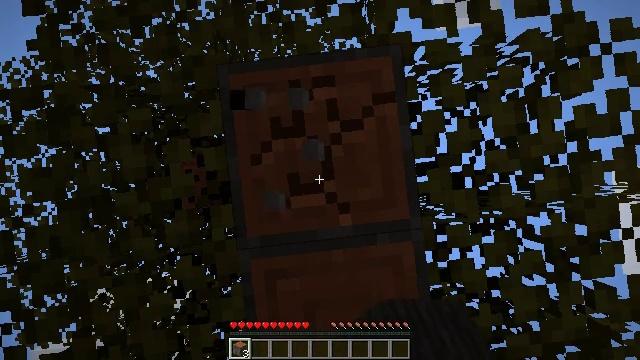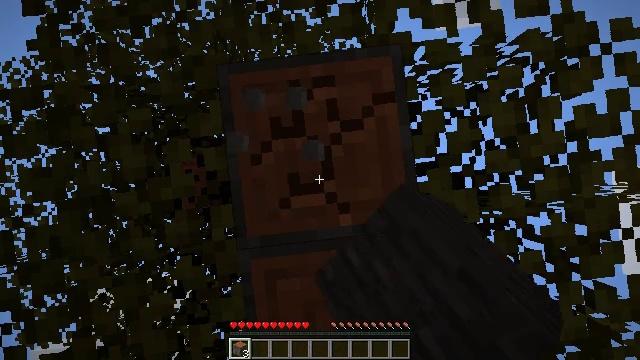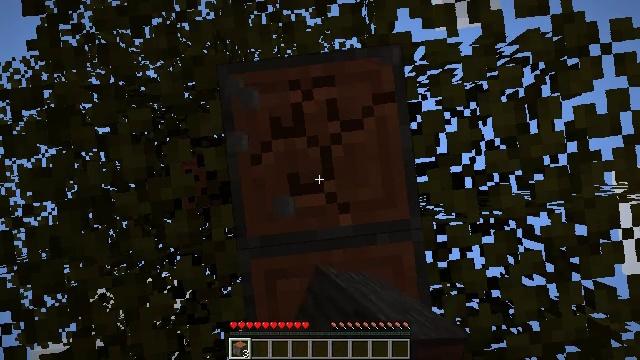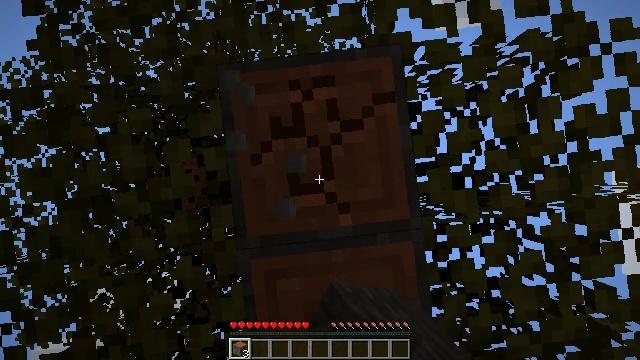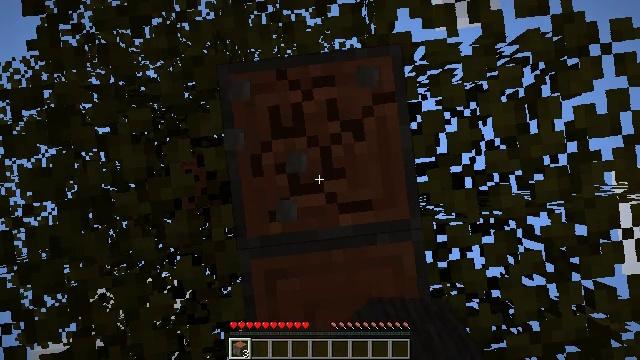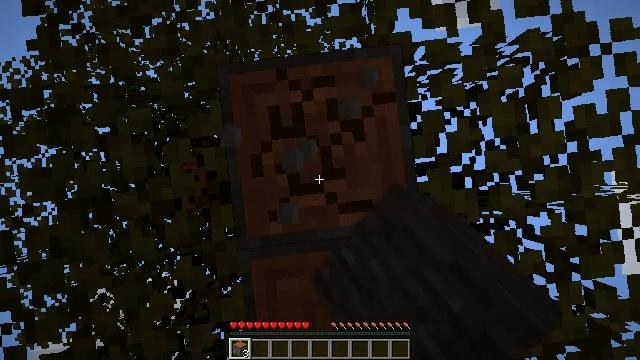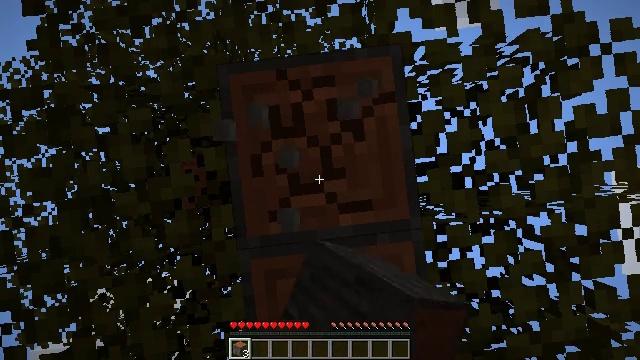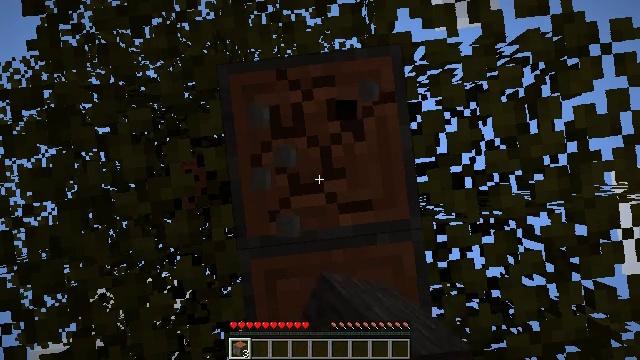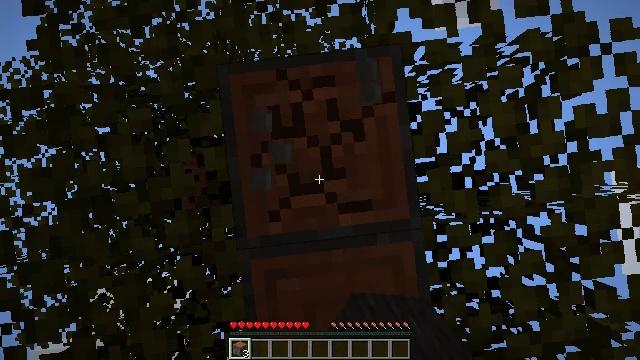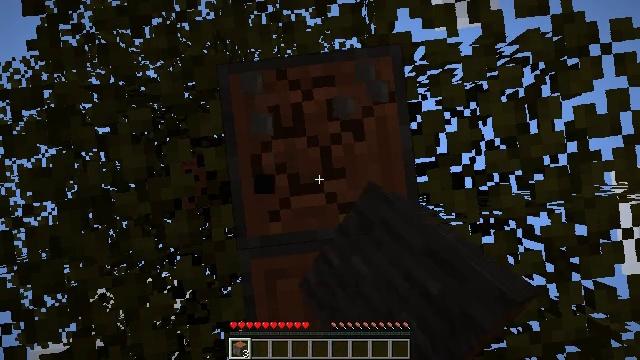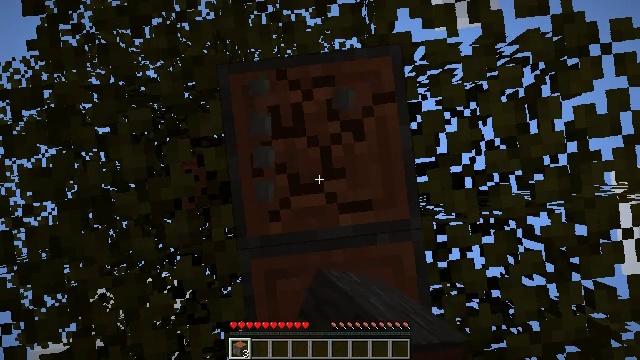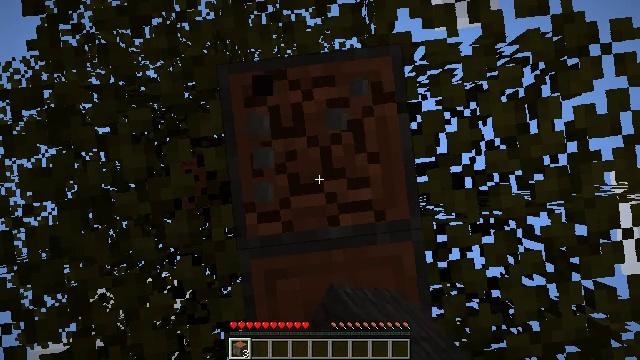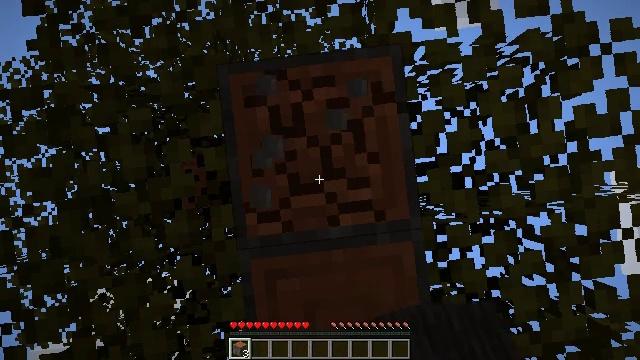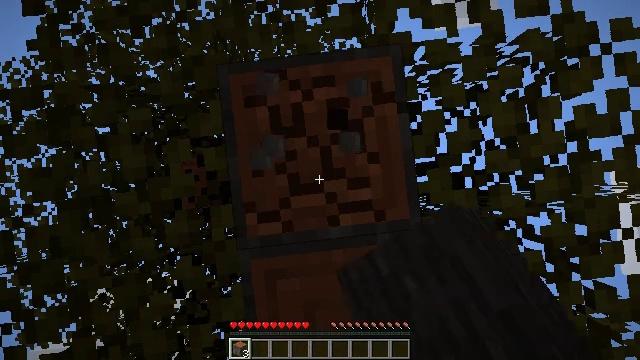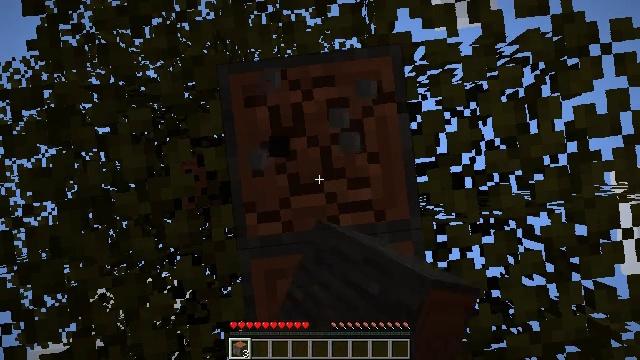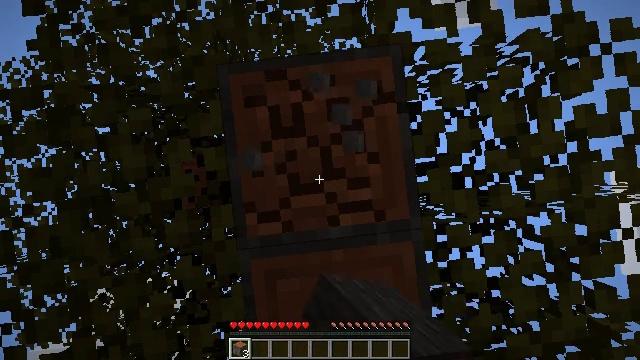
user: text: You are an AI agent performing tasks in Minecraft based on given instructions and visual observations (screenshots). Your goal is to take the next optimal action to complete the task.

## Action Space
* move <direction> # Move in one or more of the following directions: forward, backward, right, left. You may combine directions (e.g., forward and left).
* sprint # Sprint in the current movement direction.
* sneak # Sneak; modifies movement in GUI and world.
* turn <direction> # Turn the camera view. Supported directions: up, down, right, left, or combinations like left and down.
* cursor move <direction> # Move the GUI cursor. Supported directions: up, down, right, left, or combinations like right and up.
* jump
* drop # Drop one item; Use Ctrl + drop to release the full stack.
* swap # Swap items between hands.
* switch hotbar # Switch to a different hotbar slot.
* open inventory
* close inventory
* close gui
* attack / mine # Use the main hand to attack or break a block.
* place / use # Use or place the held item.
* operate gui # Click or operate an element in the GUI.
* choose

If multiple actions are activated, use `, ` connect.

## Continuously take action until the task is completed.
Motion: motion action
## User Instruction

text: Collect acacia logs by breaking the tree.
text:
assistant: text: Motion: attack / mine
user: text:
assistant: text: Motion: attack / mine
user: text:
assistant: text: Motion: attack / mine
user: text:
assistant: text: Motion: attack / mine
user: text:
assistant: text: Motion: attack / mine
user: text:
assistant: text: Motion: attack / mine
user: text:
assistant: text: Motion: attack / mine
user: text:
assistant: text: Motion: attack / mine
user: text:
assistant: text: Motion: attack / mine
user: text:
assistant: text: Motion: attack / mine
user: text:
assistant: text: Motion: attack / mine
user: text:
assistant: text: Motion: attack / mine
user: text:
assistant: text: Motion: attack / mine
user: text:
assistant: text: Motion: attack / mine
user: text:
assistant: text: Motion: attack / mine
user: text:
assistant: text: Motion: attack / mine
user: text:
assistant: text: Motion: attack / mine
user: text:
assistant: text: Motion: attack / mine
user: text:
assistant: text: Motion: attack / mine
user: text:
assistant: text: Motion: attack / mine
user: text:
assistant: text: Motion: attack / mine
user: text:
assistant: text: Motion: attack / mine
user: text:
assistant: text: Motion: attack / mine
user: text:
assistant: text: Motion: attack / mine
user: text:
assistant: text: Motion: attack / mine
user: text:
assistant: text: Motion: attack / mine
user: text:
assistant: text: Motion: attack / mine
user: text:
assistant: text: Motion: attack / mine
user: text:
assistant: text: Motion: attack / mine
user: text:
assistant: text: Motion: attack / mine